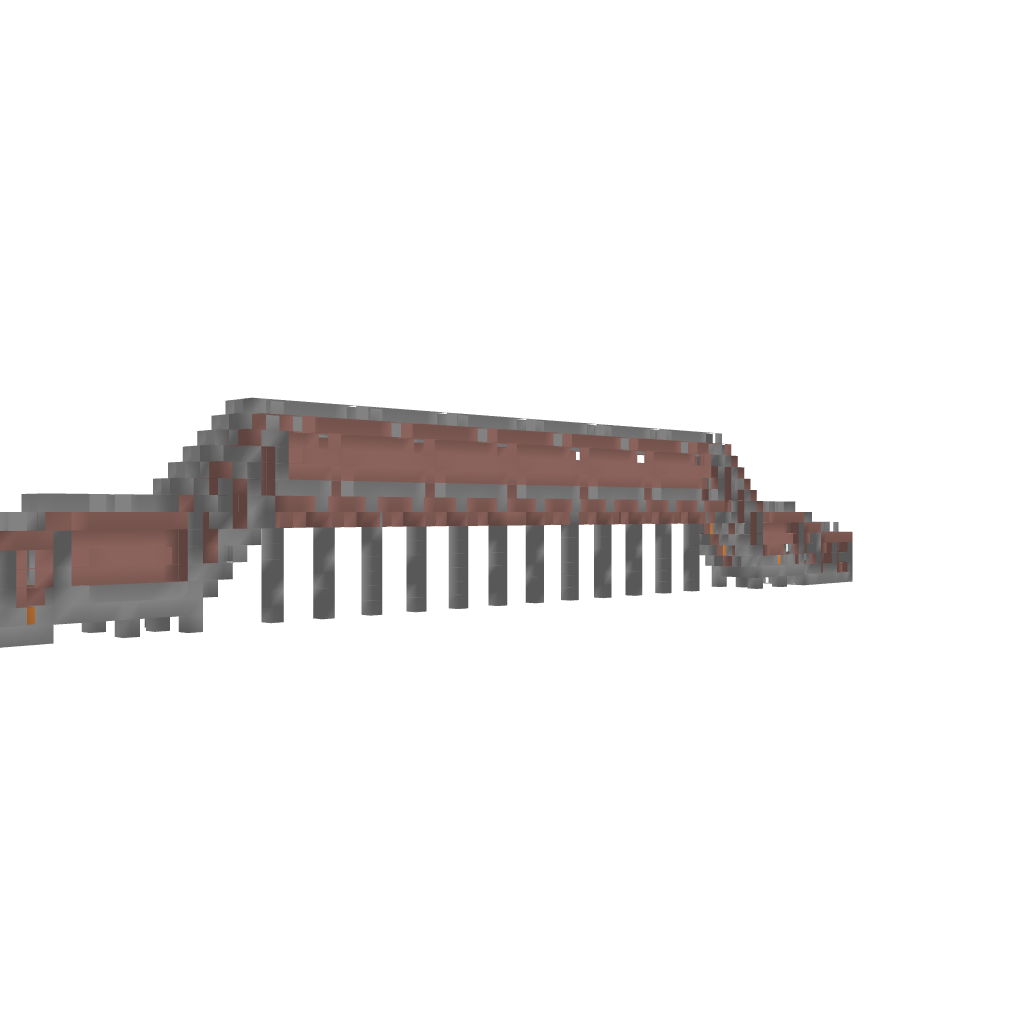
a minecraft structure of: Advanced Minecart Bridge #1 good quality